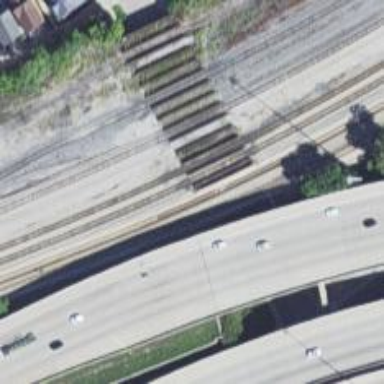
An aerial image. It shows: Railway bridge over siding.